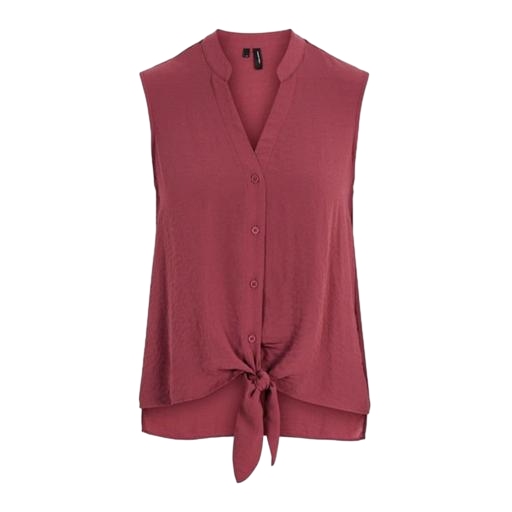
red sleeveless tie neck blouse, red button-down blouse, sleeveless shirt, white background